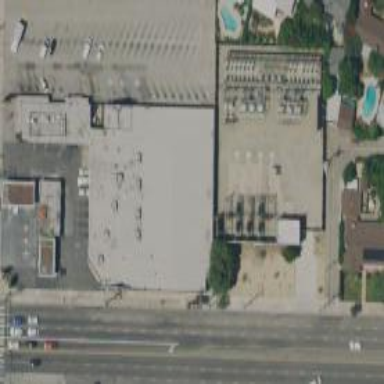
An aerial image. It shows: Building with bowling alley inside.